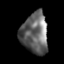
Tissue: lung
Cell type: T cells
Senescence score: 0.2128
Nuclear area (px): 1072
Mean DAPI intensity: 101.801